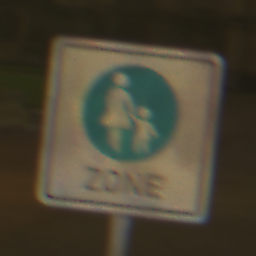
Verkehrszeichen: BeginnFussgaengerzone
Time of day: Night
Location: Outdoor (Urban)
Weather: Overcast
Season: NotSpecified
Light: Artificial